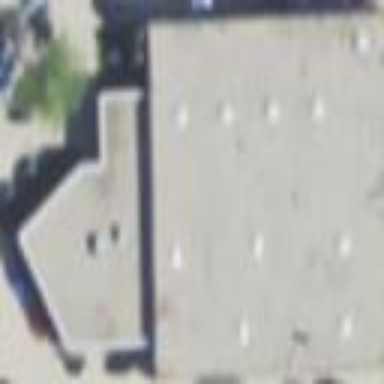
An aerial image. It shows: Building housing car shop.